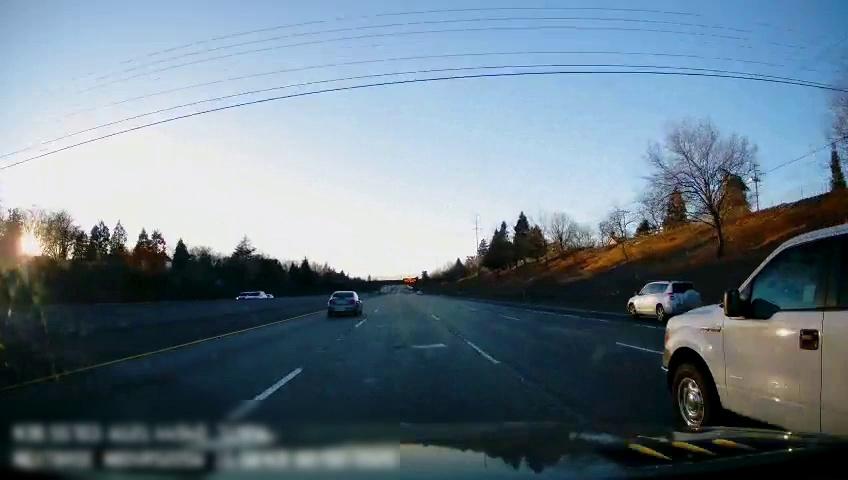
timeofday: Day
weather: Sunny
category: Drivable Space
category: Vehicles | Truck
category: Vehicles | Car
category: Vehicles | Car
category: Vehicles | Car
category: Vehicles | SUV
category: Lanes | Alternate Lane
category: Lanes | Current Lane
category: Lanes | Current Lane
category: Lanes | Alternate Lane
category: Lanes | Alternate Lane